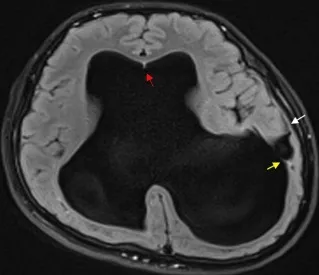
MRI images of the patient's head. Fluid-attenuated inversion recovery (FLAIR) axial view. White arrows indicate spontaneous ventriculostomy, yellow arrows indicate the rupture of ventricular walls, and red arrows indicate remnants of the septum pellucidum.
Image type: radiology (mri)